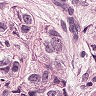
Metastatic tissue present: yes